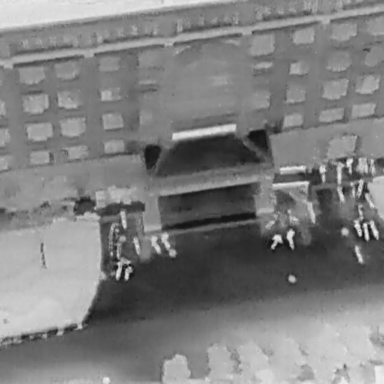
There are 27 Bicycles in the infrared image.